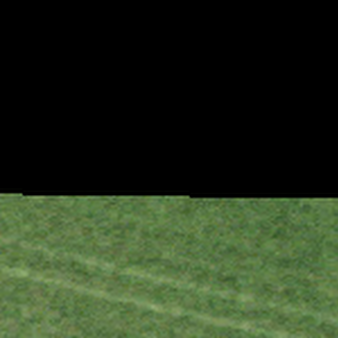
Label: other